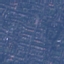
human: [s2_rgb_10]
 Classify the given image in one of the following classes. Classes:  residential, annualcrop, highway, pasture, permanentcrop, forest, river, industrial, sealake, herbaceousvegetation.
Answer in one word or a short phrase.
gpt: Residential